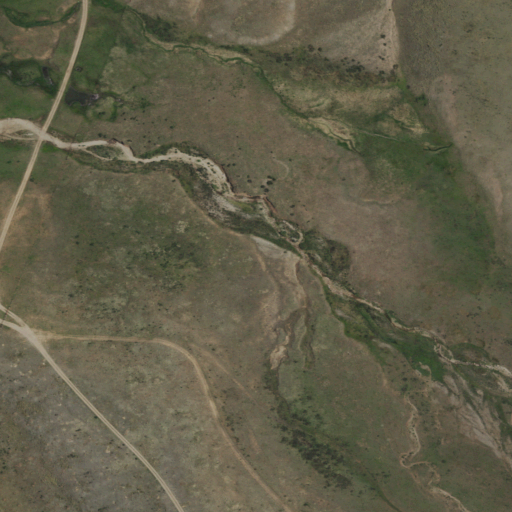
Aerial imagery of valley in New Mexico named East Gavilan Canyon containing shrub, grassland, herbaceous wetlands, and woody wetlands